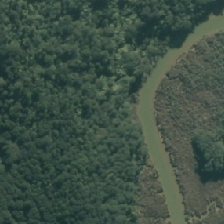
Land cover: manuka_kanuka